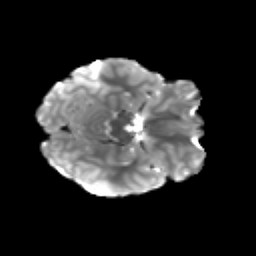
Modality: T2w
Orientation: axial
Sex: male
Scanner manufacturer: siemens
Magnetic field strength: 3 T
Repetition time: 5 s
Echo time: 0.071 s